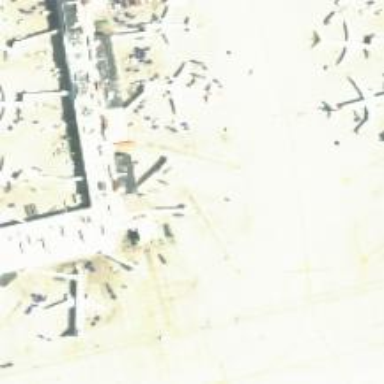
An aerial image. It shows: Airport gate.